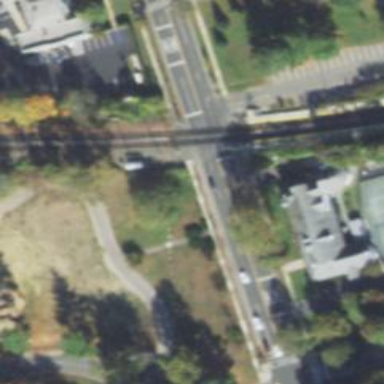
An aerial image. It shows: Crossing for the railway.